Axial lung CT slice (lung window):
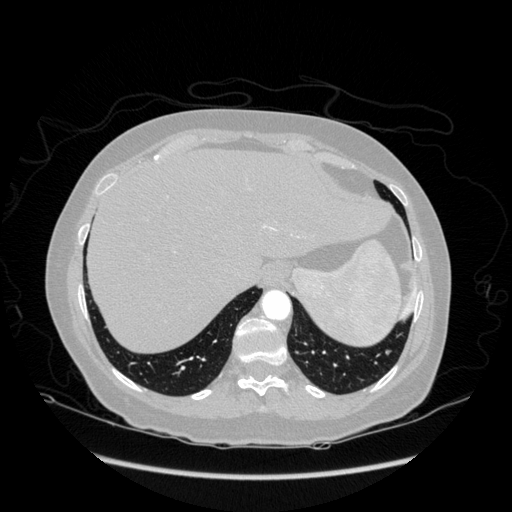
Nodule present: no